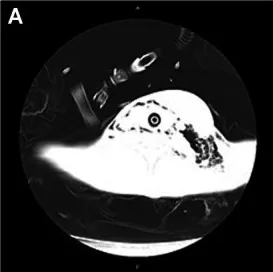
The presentation of CT on neck/chest at admission to ICU and 7th day after adjustment of antibiotic therapy. Abscess in the left neck, subcutaneous emphysema in left maxillofacial, and ,neck at admission to ICU.
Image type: radiology (ct)